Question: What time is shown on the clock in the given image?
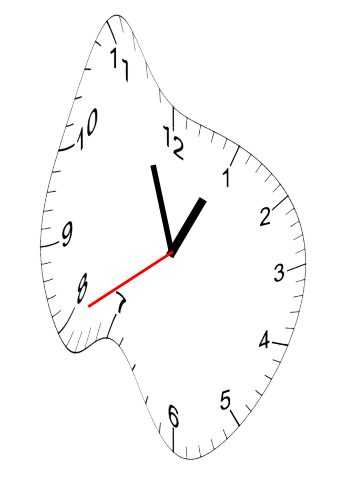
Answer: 12:56:40